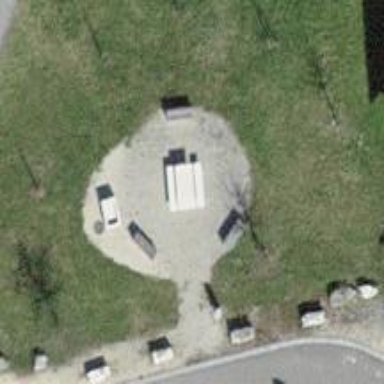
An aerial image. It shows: Bench.